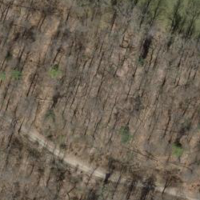
EUNIS habitat code: 41
Species observed at this site:
Vincetoxicum hirundinaria
Melittis melissophyllum